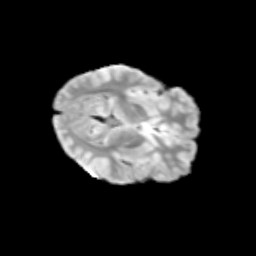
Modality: T2w
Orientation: axial
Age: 9
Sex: male
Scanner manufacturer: siemens
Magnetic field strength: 3 T
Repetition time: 3.8 s
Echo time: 0.07 s